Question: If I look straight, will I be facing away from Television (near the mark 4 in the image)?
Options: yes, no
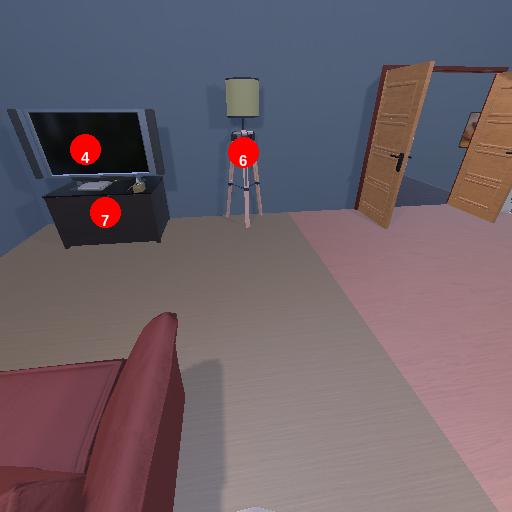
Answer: yes